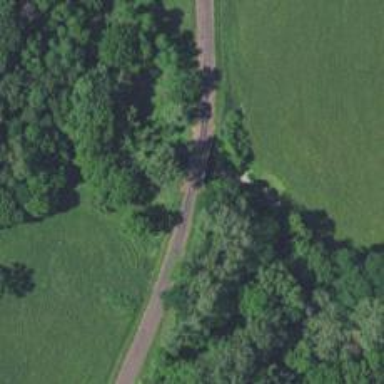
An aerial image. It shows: Residential road with bridge.